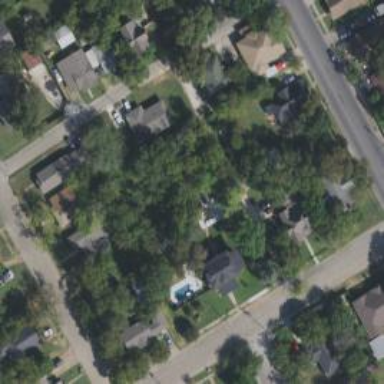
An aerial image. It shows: Residential area composed of single-family homes.